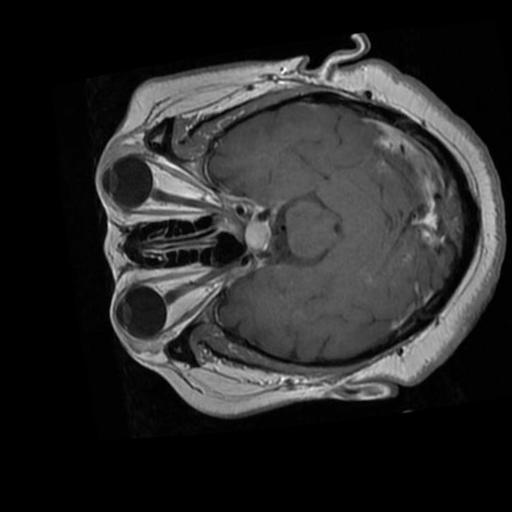
Label: brain_tumor